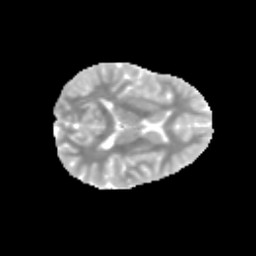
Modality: MD
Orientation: axial
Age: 12
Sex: female
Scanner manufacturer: siemens
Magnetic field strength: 3 T
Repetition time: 3.8 s
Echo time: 0.07 s